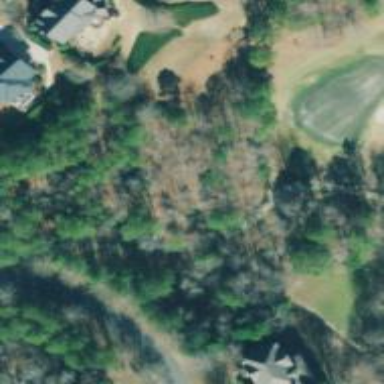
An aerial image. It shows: Pathway for golfing.